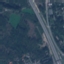
Land use / land cover: Highway